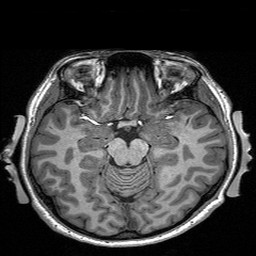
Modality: T1w
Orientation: coronal